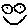
Label: smiley face